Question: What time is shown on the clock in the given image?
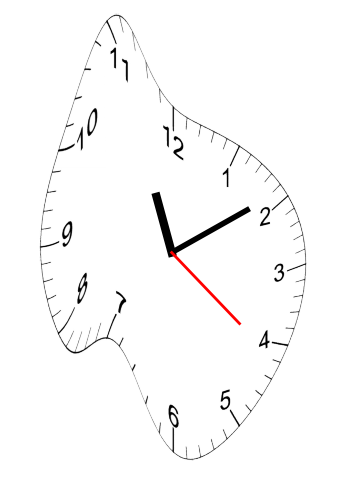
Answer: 11:09:21